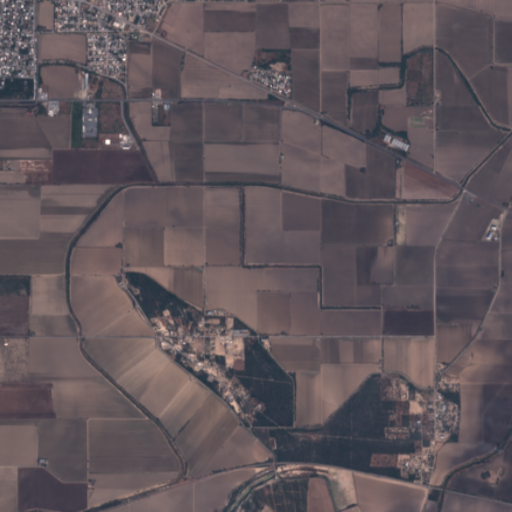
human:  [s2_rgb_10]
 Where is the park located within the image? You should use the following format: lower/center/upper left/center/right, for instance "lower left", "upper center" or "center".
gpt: The park is located in the upper left of the image.
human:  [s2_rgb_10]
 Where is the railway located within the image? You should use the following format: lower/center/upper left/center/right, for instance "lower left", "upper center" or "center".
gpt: The railway is located in the lower of the image.
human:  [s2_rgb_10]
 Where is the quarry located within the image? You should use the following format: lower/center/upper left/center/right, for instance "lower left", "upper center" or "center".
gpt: There is no quarry in the image.